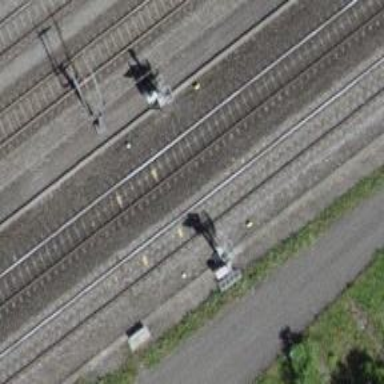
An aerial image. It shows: Railway track with contact lines for electrification.